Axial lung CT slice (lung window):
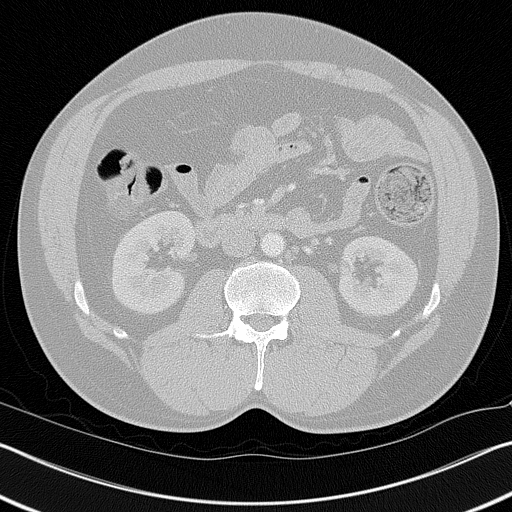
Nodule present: no